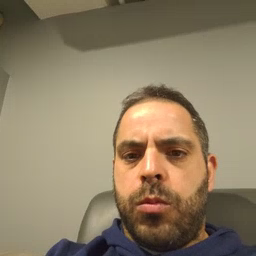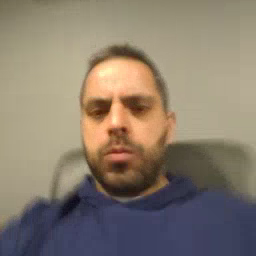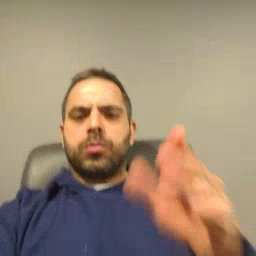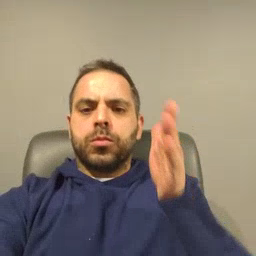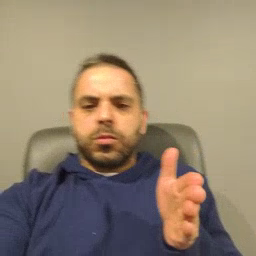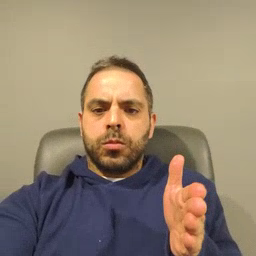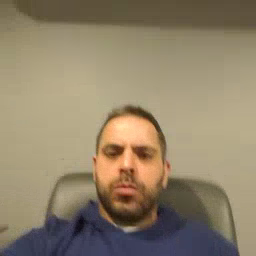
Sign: beside